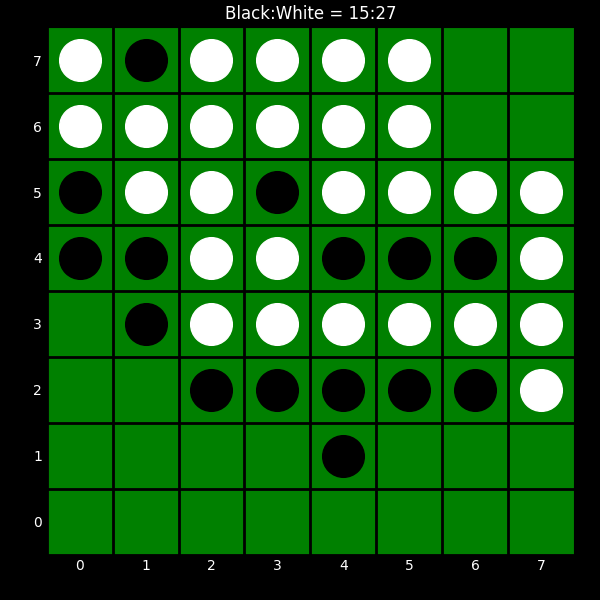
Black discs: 15
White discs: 27